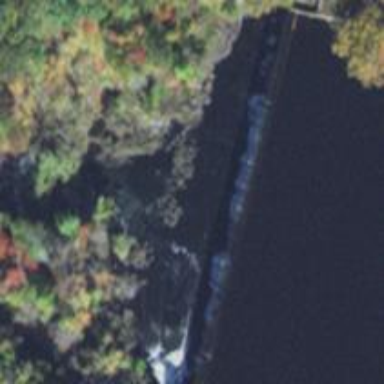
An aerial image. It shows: Weir along the waterway.